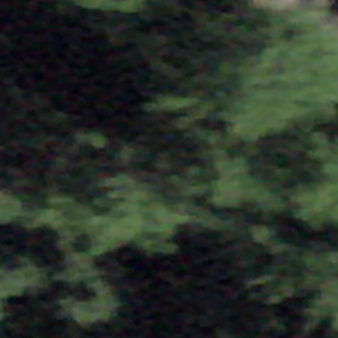
Label: other